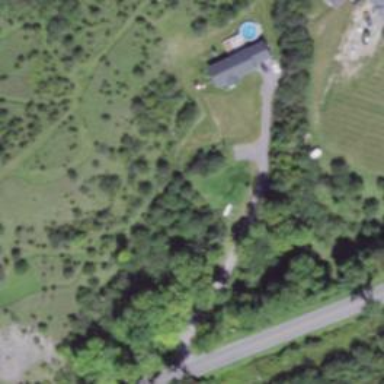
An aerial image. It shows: Driveway leading to service road.